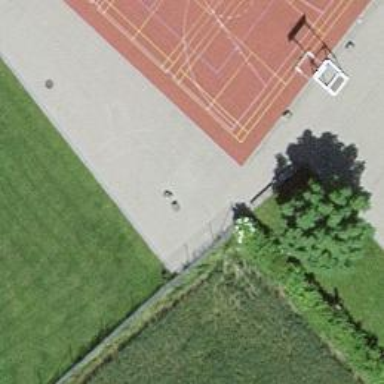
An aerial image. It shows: Pitch for leisure activities.